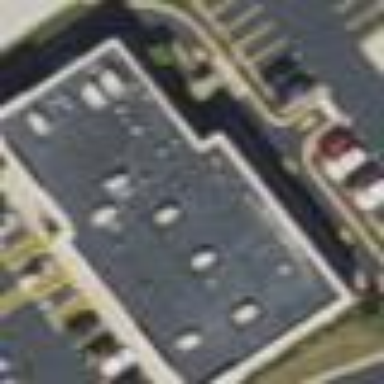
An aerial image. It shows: Retail building.